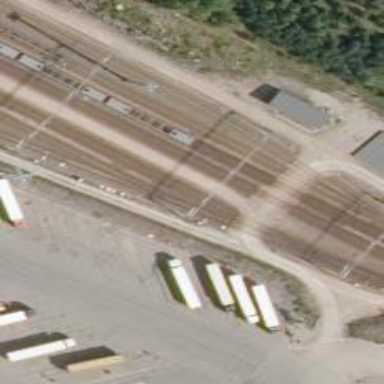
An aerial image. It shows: Level crossing with saltire marking.